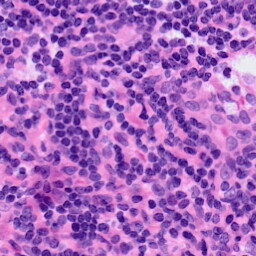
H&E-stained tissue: LymphNode